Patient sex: F
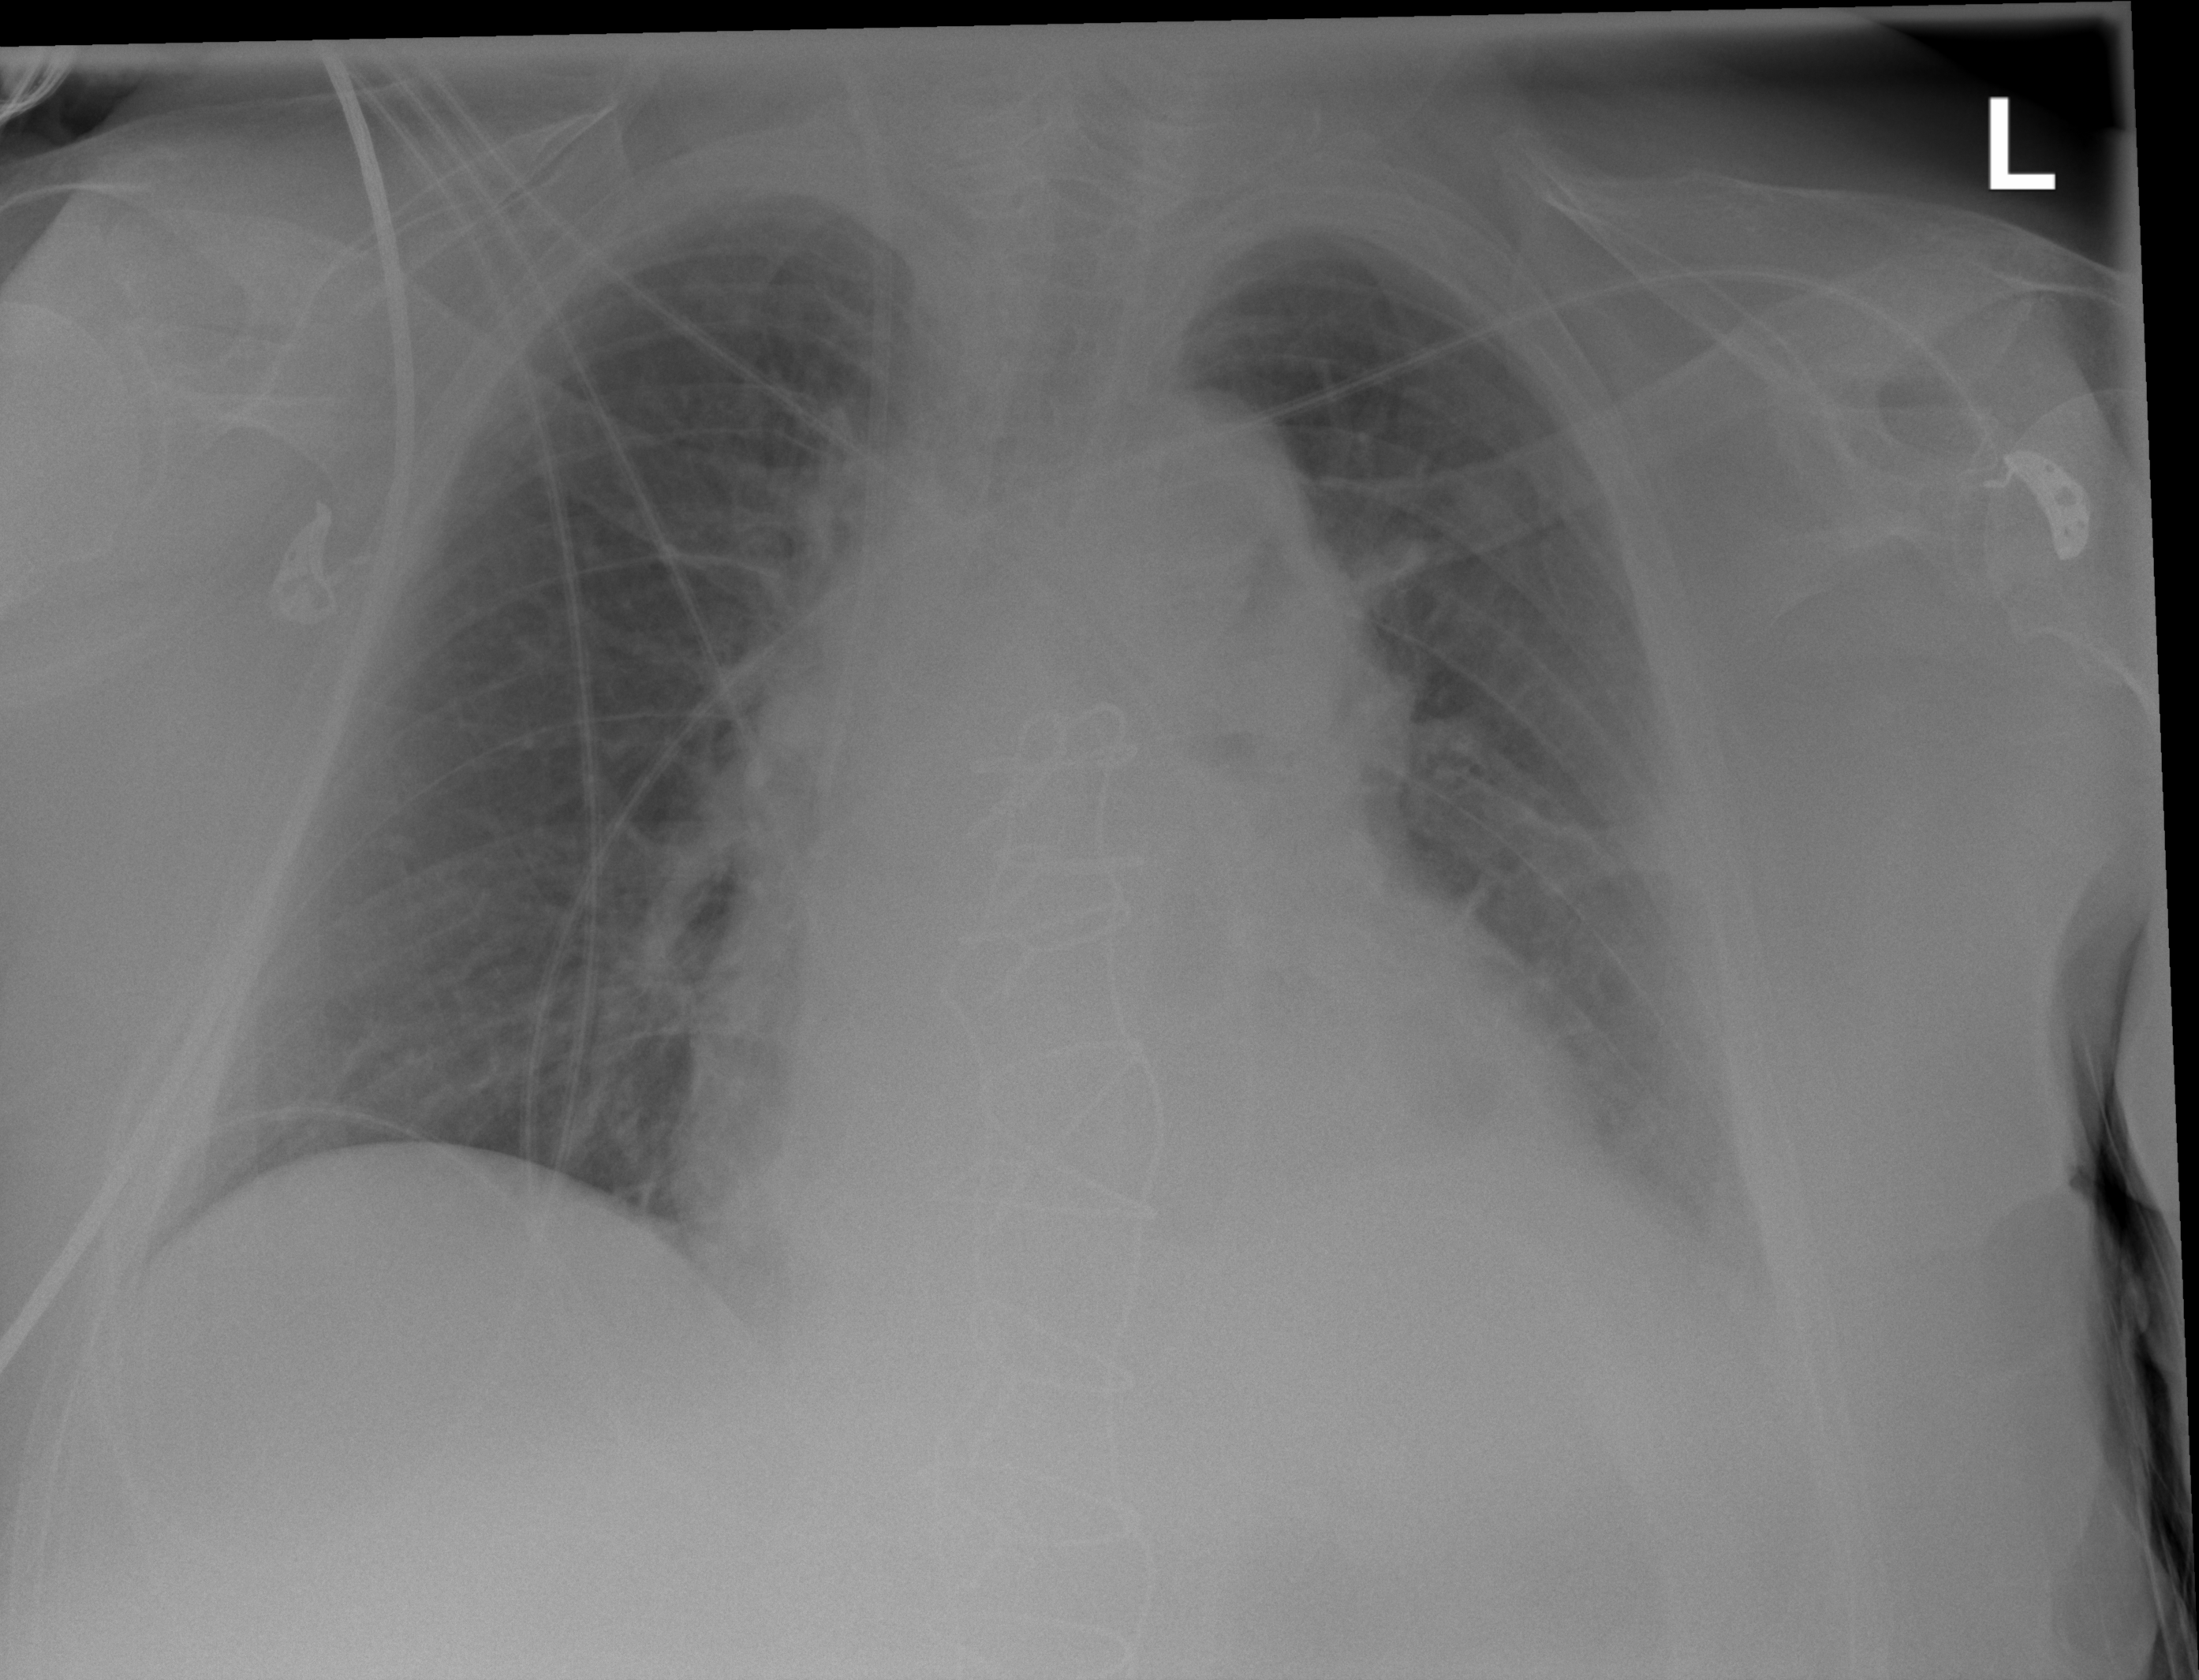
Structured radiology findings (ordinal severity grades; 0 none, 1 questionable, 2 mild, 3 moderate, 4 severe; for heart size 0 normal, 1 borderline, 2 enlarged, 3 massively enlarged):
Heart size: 2
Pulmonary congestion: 1
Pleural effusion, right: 0
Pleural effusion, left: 0
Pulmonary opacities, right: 0
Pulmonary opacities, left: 0
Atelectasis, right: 0
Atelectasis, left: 2